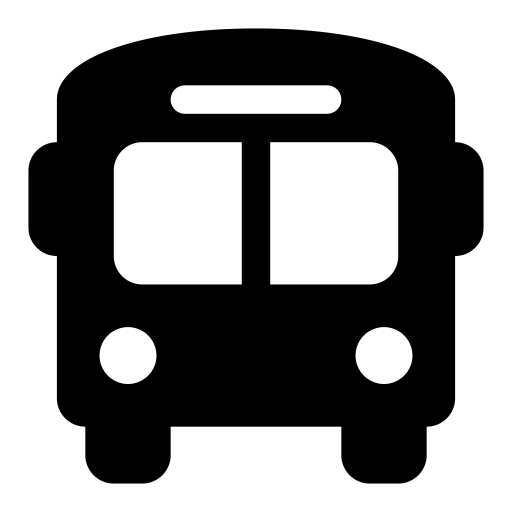
Tags: icon, FontAwesome, fa-icon, solid, bus